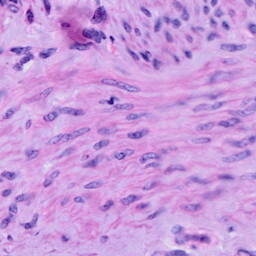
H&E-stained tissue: Cervix